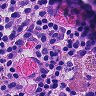
Metastatic tissue present: no